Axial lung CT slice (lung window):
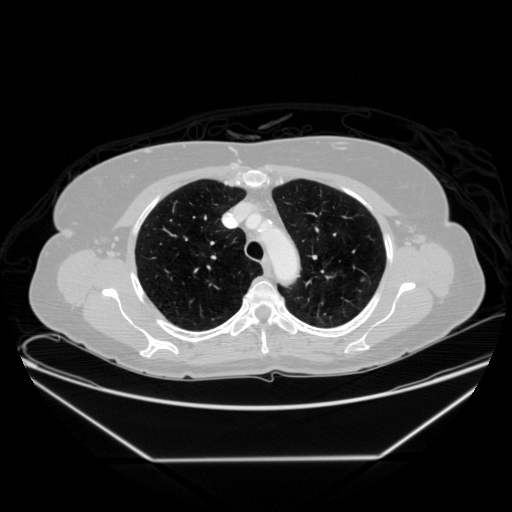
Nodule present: no